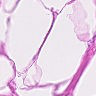
Metastatic tissue present: no